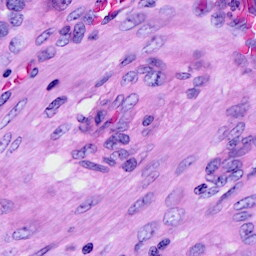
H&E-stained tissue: Ovarian